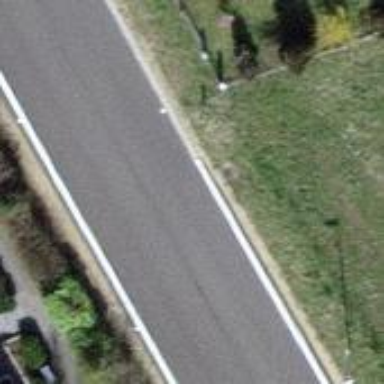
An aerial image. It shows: Tertiary road.